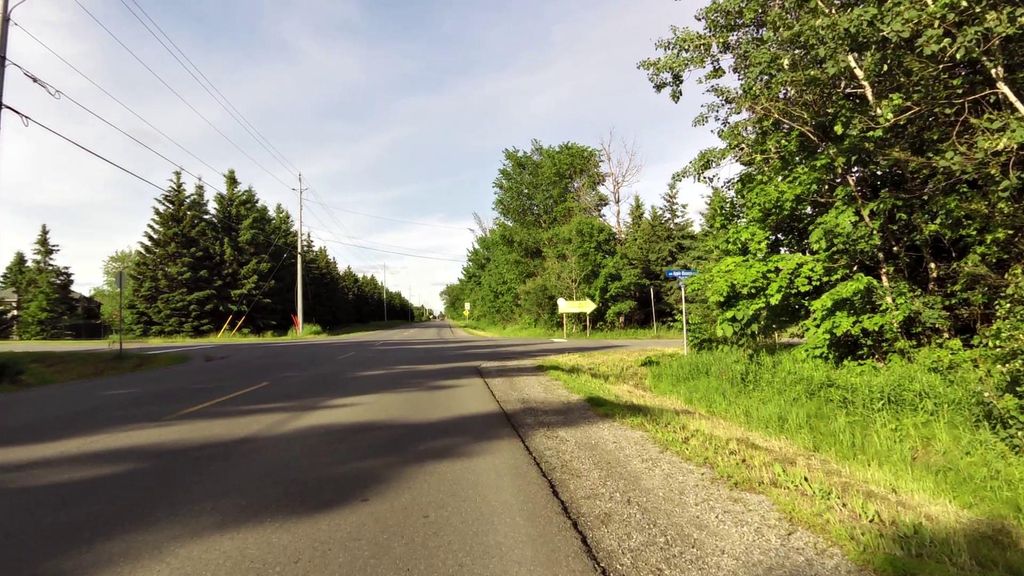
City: ottawa-gatineau